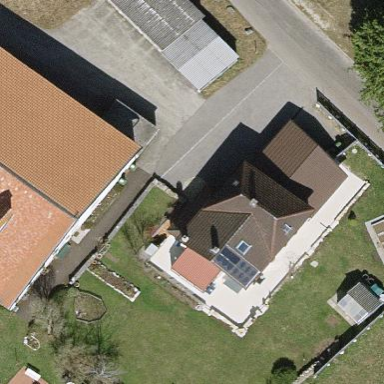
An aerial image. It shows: Detached building.